Here is the raw acceleration-versus-time signal recorded on a bearing housing. Diagnose the bearing from this image, choosing from: normal, inner_race, outer_race, ball.
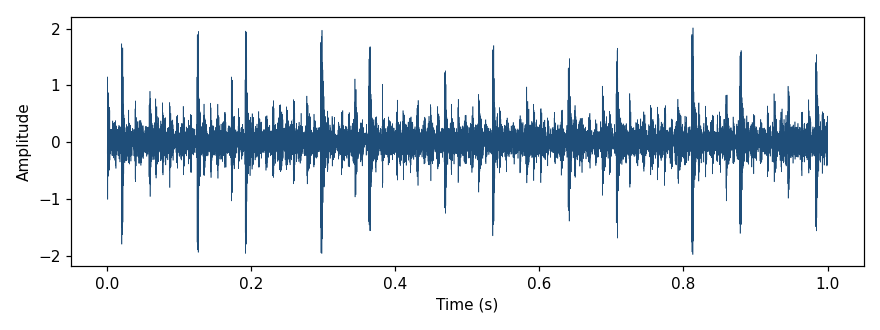
Answer: outer_race